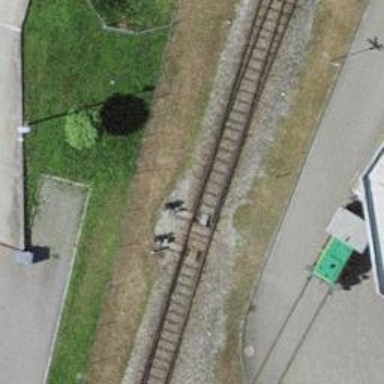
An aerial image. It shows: Railway switch.